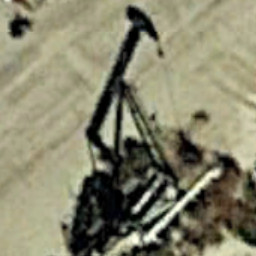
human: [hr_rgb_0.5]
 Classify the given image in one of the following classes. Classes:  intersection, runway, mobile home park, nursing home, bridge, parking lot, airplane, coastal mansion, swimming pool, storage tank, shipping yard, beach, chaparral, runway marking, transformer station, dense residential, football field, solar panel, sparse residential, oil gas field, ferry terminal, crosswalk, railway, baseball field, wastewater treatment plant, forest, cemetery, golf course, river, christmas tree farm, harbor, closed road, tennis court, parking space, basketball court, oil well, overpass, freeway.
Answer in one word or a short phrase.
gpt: oil well